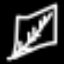
Label: leaf